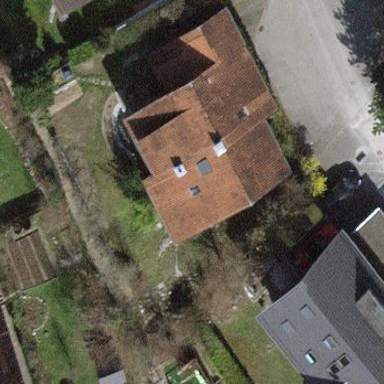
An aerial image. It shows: Building with tiled roof.